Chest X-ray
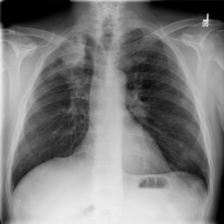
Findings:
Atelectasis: negative
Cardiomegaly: negative
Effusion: negative
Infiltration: negative
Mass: positive
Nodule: positive
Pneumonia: negative
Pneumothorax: negative
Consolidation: positive
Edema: negative
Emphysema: negative
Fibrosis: negative
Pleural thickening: negative
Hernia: negative